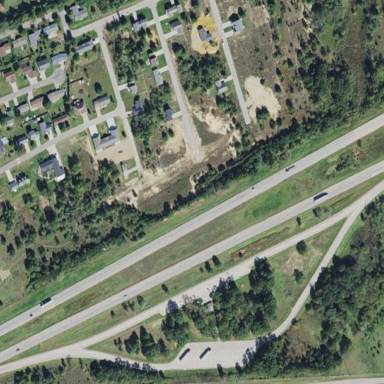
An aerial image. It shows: Rest area along the road.